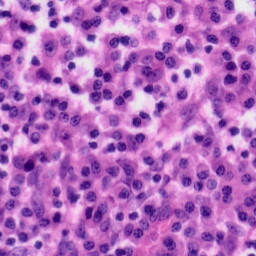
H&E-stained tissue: Tonsil